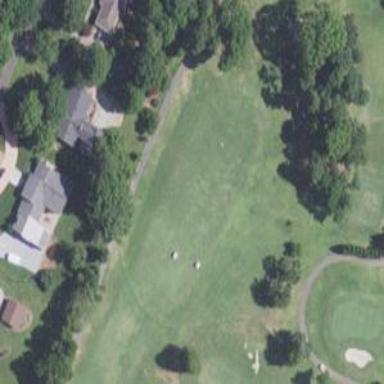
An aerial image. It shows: Golf hole.